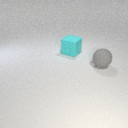
large gray rubber sphere to the right of large cyan rubber cube